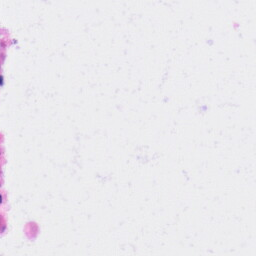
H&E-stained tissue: Liver